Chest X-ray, AP view. Patient: 35 years old, sex F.
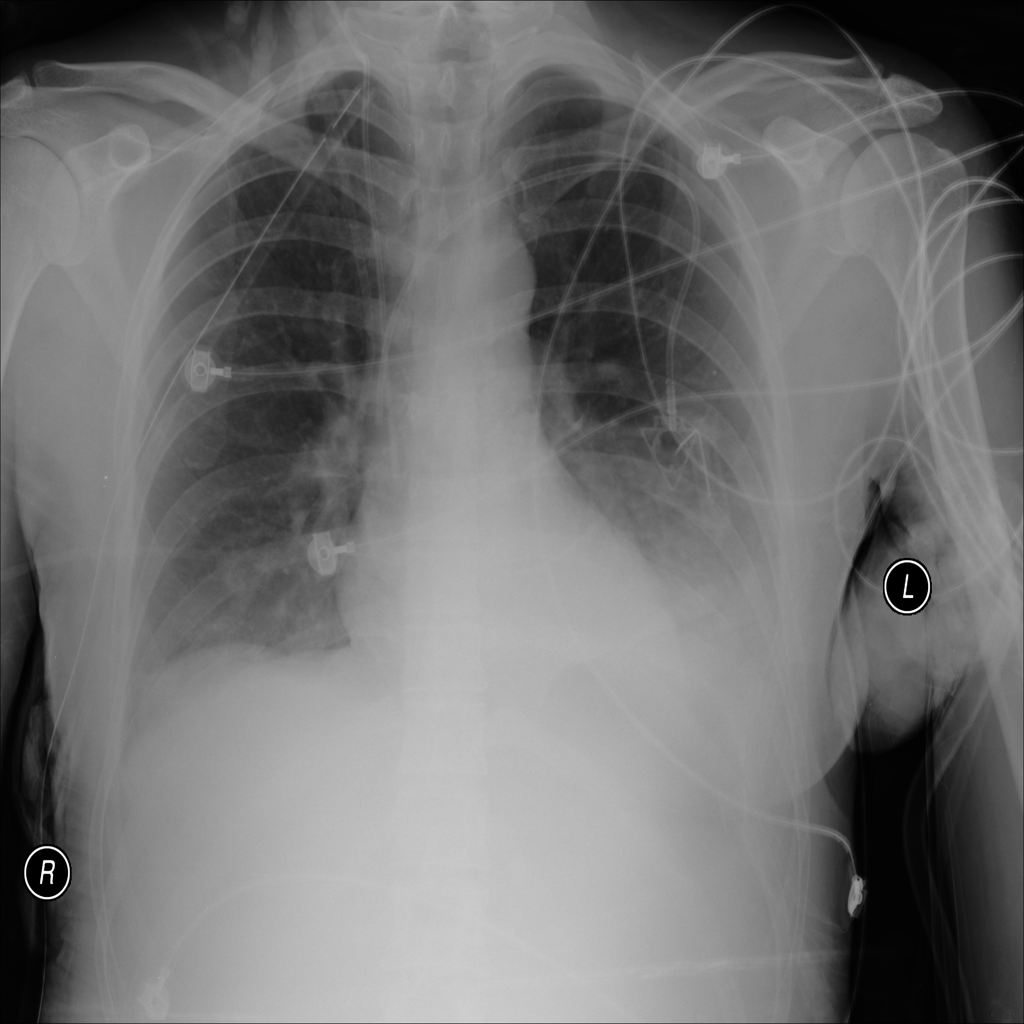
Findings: Atelectasis, Effusion